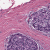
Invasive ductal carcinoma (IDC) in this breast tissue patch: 0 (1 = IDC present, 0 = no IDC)